Question: I have a table in which I have this information :
<URL>
I want to have this result by a calculated column or measure dax (Power BI).

Thanks
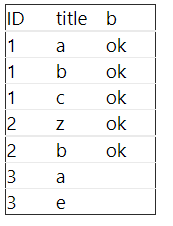
Answer: If the condition is only on title, then this would work.
'''
Calculated_Column = IF( 'Table'[title] = "b", "ok", BLANK() )
'''
<URL>
'''
Measure = IF( SELECTEDVALUE( 'Table'[title] ) = "b", "ok", BLANK() )
'''
In case of measure the results will shrink to only values different than BLANK. Instead of BLANK() you may use a value such as 'not ok'.
<URL>
Edit. To show the items with no data:
<URL>